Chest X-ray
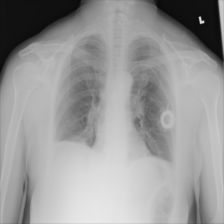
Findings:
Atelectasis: positive
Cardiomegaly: negative
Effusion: negative
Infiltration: negative
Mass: negative
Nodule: negative
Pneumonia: negative
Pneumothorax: negative
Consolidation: negative
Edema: negative
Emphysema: negative
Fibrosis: negative
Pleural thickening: negative
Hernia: negative